Question: I am currently working on a windows touch application. Some winForm code remains. As you can see the height of the scroll/arrow buttons height is really too small for a touch button. Is there a way to increase the height to 35/40pixels?

The following link is a VS2012 c# example project download page.
<URL>
Thank you.
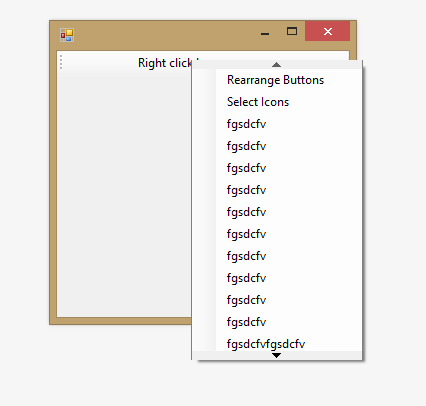
Answer: This solution enumerates the child windows of the 'ContextMenuStrip'. It might happen that there are two child windows (scroll buttons) or zero child windows.
The control used for the scroll buttons is a label, and the default uses a small 9x5 image. The image is updated to a larger image (using the Marlett font), and then 'AutoSize' is set to true which causes the label to resize itself.
changed implementation to an extension method for better flexibility
'''
using System;
using System.Collections;
using System.Collections.Generic;
using System.Drawing;
using System.Runtime.InteropServices;
using System.Windows.Forms;
namespace Opulos.Core.UI {
///<summary>Extension class to increase the size of the scroll up-down arrows on a drop down context menu or tool strip menu. The default up-down arrows are only 5 pixels high.</summary>
public static class ToolStripEx {
private static Hashtable htData = new Hashtable();
private class Data {
public bool needsUpdate = true;
public bool disposeLastImage = false;
public ToolStrip toolStrip = null;
public List currentImages = new List();
}
public static void BigButtons(this ToolStrip toolStrip) {
htData[toolStrip] = new Data() { toolStrip = toolStrip };
toolStrip.VisibleChanged += toolStrip_VisibleChanged;
toolStrip.ForeColorChanged += toolStrip_ForeColorChanged;
toolStrip.Disposed += toolStrip_Disposed;
}
static void toolStrip_Disposed(object sender, EventArgs e) {
Data d = (Data) htData[sender];
if (d != null && d.currentImages != null) {
foreach (var img in d.currentImages)
img.Dispose();
d.currentImages = null;
htData.Remove(sender);
}
}
static void toolStrip_ForeColorChanged(object sender, EventArgs e) {
Data d = (Data) htData[sender];
d.needsUpdate = true;
UpdateImages(d);
}
static void toolStrip_VisibleChanged(object sender, EventArgs e) {
Data d = (Data) htData[sender];
UpdateImages(d);
}
private static void UpdateImages(Data d) {
if (!d.needsUpdate)
return;
d.toolStrip.BeginInvoke((Action) delegate {
try {
var list = GetChildWindows(d.toolStrip.Handle);
if (list.Count == 0)
return;
List newImages = new List();
int k = 0;
foreach (var i in list) {
var c = Control.FromHandle(i) as Label;
if (c != null && d.needsUpdate) {
String glyph = (k == 0 ? "t" : "u");
using (Font f = new System.Drawing.Font("Marlett", 20f)) {
Size s = TextRenderer.MeasureText("t", f);
var oldImage = c.Image;
c.Image = new Bitmap(s.Width, s.Height);
newImages.Add(c.Image);
// avoid disposing the default image
// might cause problems, not sure
if (d.disposeLastImage)
oldImage.Dispose();
using (Graphics g = Graphics.FromImage(c.Image)) {
using (Brush b = new SolidBrush(d.toolStrip.ForeColor))
g.DrawString(glyph, f, b, 0, 0);
}
c.AutoSize = true;
}
k++;
}
}
if (newImages.Count > 0) {
d.needsUpdate = false;
d.disposeLastImage = true;
d.currentImages = newImages;
}
} catch {} // protect against crash (just in case)
});
}
private static List<IntPtr> GetChildWindows(IntPtr parent) {
List<IntPtr> result = new List<IntPtr>();
GCHandle listHandle = GCHandle.Alloc(result);
try {
EnumChildWindows(parent, enumProc, GCHandle.ToIntPtr(listHandle));
} finally {
if (listHandle.IsAllocated)
listHandle.Free();
}
return result;
}
private delegate bool EnumChildProc(IntPtr hWnd, IntPtr lParam);
private static EnumChildProc enumProc = new EnumChildProc(CallChildEnumProc);
private static bool CallChildEnumProc(IntPtr hWnd, IntPtr lParam) {
GCHandle gch = GCHandle.FromIntPtr(lParam);
List<IntPtr> list = gch.Target as List<IntPtr>;
if (list == null)
throw new InvalidCastException("GCHandle Target could not be cast as List<IntPtr>");
list.Add(hWnd);
return true;
}
[DllImport("user32.dll")]
private static extern bool EnumChildWindows(IntPtr hWndParent, EnumChildProc lpEnumFunc, IntPtr lParam);
}
}
[STAThread]
static void Main() {
Application.EnableVisualStyles();
var cms = new ContextMenuStrip();
cms.BigButtons();
for (int i = 0; i < 20; i++)
cms.Items.Add(new ToolStripMenuItem("Item " + i));
cms.MaximumSize = new Size(200, 400);
Form f = new Form();
f.ContextMenuStrip = cms;
Application.Run(f);
}
'''